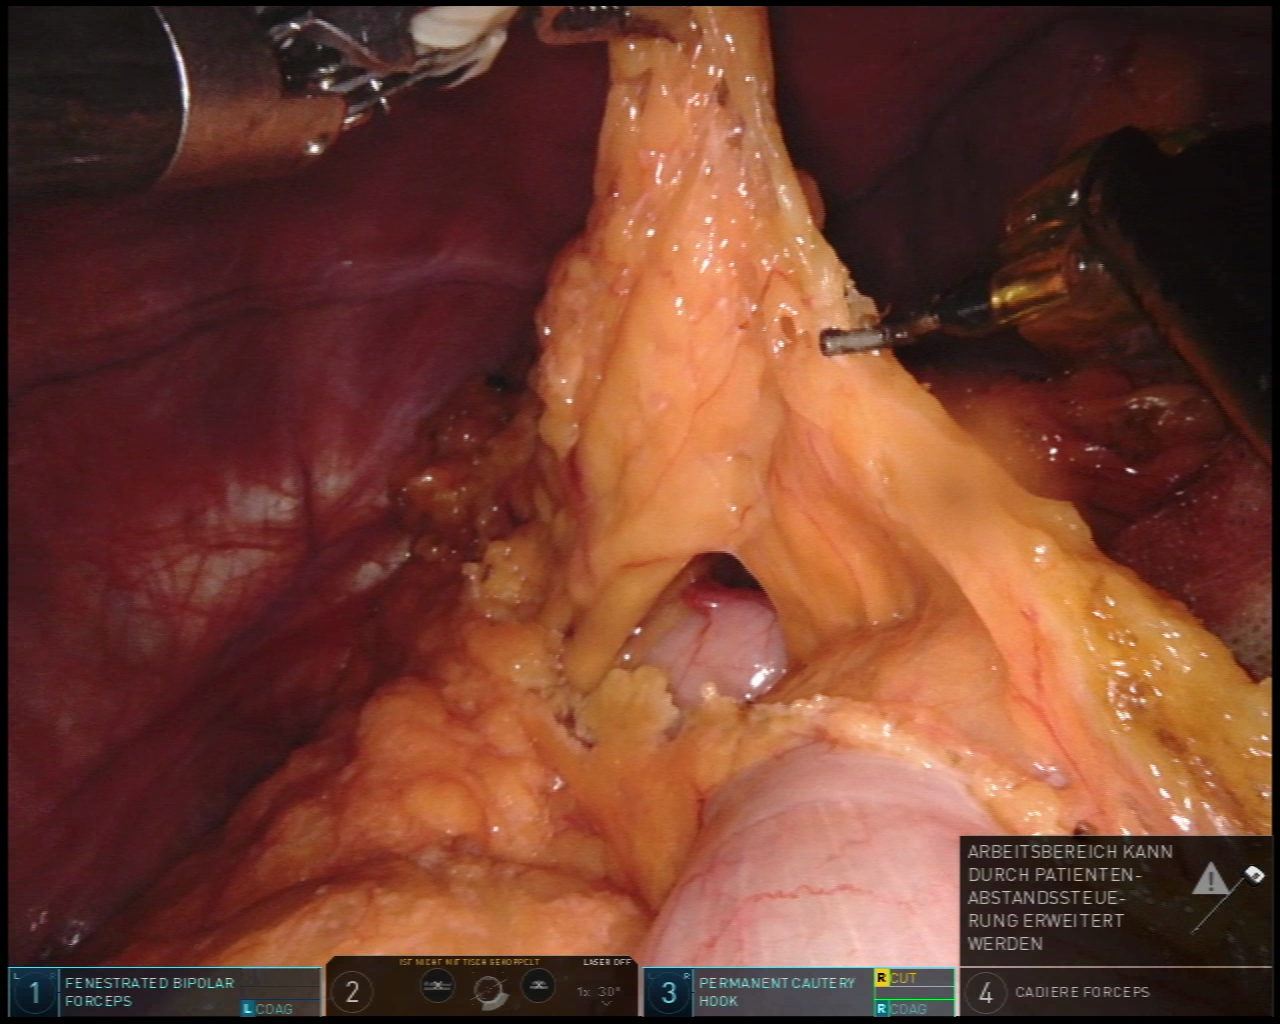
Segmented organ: stomach
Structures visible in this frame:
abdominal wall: no
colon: no
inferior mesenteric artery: no
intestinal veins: no
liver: no
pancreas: no
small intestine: no
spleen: yes
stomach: yes
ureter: no
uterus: no
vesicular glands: no